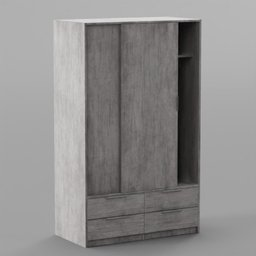
Label: furniture